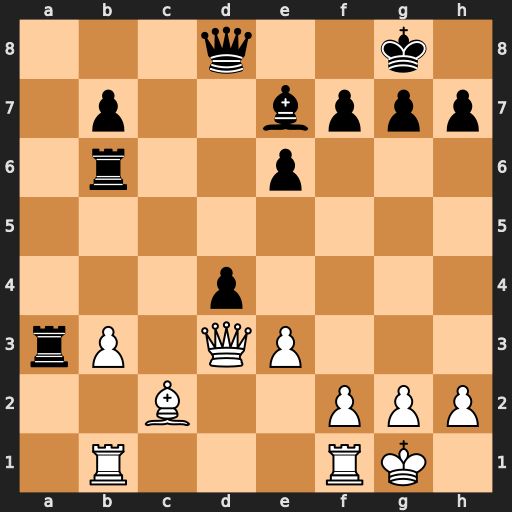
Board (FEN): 3q2k1/1p2bppp/1r2p3/8/3p4/rP1QP3/2B2PPP/1R3RK1
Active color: w
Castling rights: -
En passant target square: -
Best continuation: Qxh7+ Kf8 Qh8#